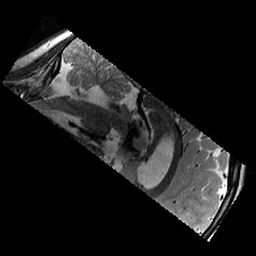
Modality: T2w
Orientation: sagittal
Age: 9
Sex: female
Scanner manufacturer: siemens
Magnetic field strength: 3 T
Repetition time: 9.23 s
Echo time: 0.067 s